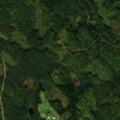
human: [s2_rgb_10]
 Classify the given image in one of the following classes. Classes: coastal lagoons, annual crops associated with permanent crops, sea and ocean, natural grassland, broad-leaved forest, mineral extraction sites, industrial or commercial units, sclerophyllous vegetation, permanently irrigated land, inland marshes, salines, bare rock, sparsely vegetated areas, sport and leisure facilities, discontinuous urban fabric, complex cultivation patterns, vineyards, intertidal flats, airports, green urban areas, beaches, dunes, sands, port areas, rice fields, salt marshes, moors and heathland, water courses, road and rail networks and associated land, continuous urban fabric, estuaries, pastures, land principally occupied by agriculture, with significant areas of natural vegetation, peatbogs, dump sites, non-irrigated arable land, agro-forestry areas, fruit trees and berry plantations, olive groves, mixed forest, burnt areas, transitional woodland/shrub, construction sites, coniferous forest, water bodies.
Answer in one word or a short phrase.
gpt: coniferous forest, mixed forest